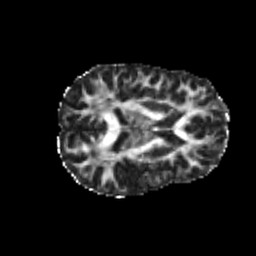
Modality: FA
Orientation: axial
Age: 21
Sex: female
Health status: healthy
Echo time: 0.074 s